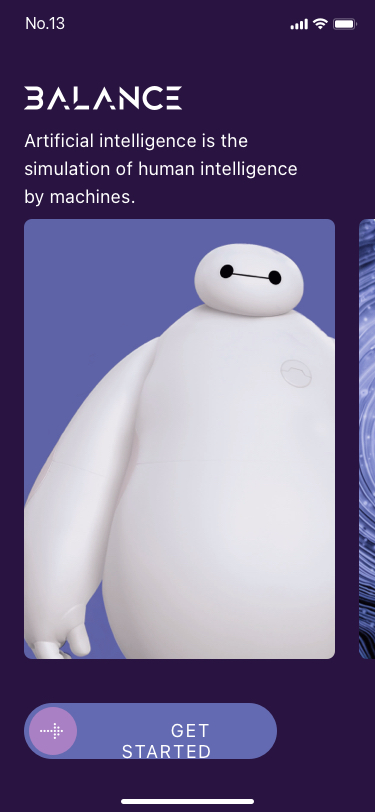
Text in this UI design:
Artificial intelligence is the simulation of human intelligence by machines.
Get Started